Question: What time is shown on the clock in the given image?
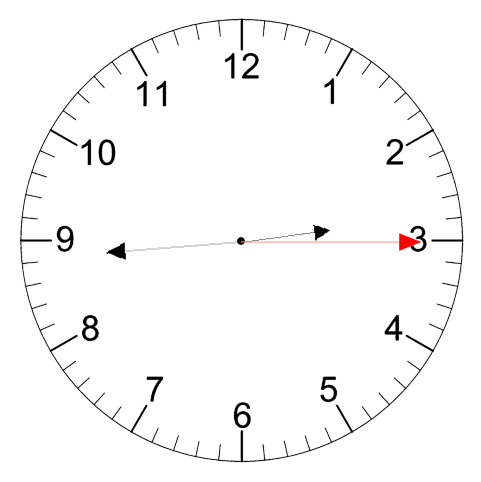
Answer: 02:44:15